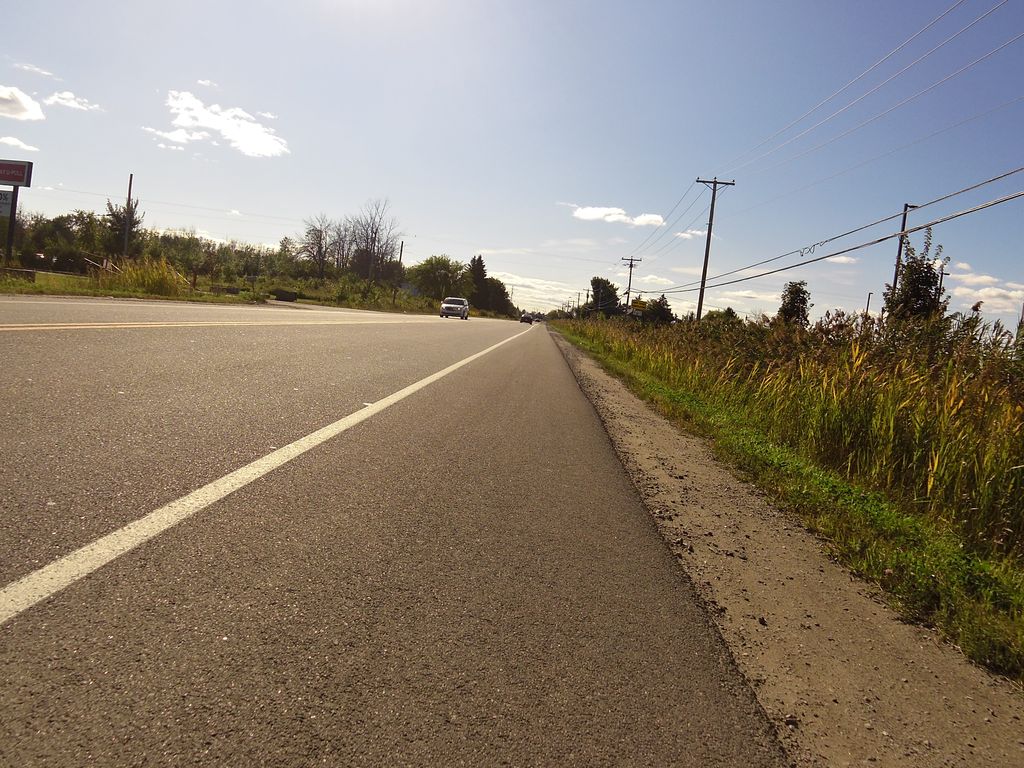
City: ottawa-gatineau